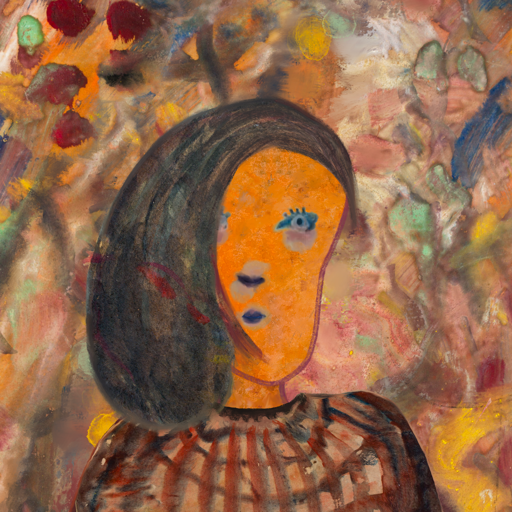
Background: Mother_And_Son_Mother, Head And Neck Front: Hypocrite, Face Front: Hill_Girl, Bust: Orphan, Hair Front: Gypsy_Mother, Head Accessory: Blank, Second Necklace: Blank, Necklace: Blank, Baby: Blank